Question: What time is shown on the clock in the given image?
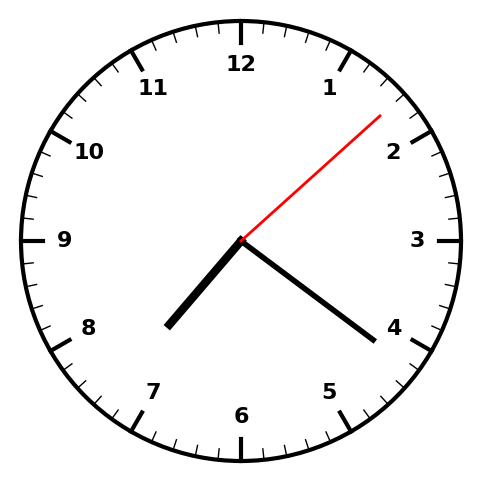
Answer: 07:21:08